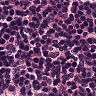
Metastatic tissue present: no